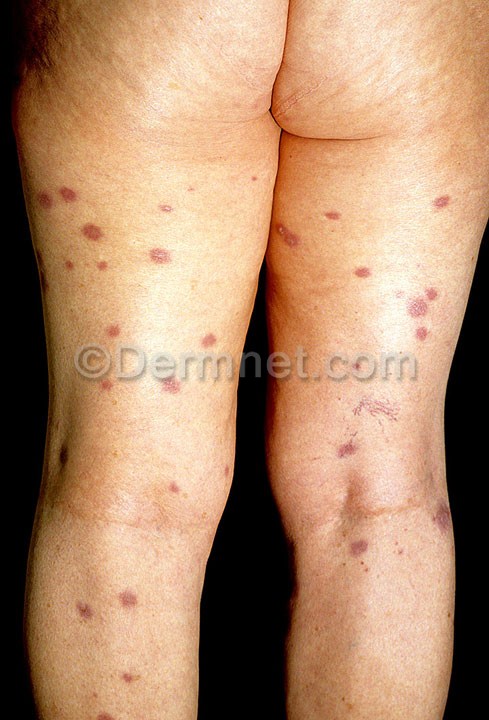
Disease: Vasculitis Photos